Current action and preconditions to check: trajectory_clear

Your task: For each precondition in the list above, predict whether it will hold at this action.

Consider the current scene as observed from the mobile robot's camera, and analyze the predicted future states of all dynamic agents (e.g., people, animals, vehicles, or any moving entities) within the NEXT SECOND.

IMPORTANT: Only answer "very likely" if you are absolutely certain—based on strong, clear evidence—that a dynamic agent will violate the precondition in the predicted future state. Do NOT answer "very likely" for unlikely, ambiguous, or low-probability risks.

Ask yourself for each precondition: Is there a high probability, with clear and convincing evidence, that the predicted future states of any dynamic agent will interfere with the predicted future state of the currently executing action within the NEXT SECOND, causing that precondition to fail?

Assess the risk level based on these predictions. Use "likely" or "very likely" if motions create a clear risk of interference.

Use "neutral" or "improbable" if agents are nearby but their predicted paths are clearly diverging or non-conflicting.

Failure Risk Categories: "very improbable", "improbable", "neutral", "likely", "very likely"

Answer Format: Output ONLY the probability_of_failure value from these categories: "very improbable", "improbable", "neutral", "likely", "very likely"

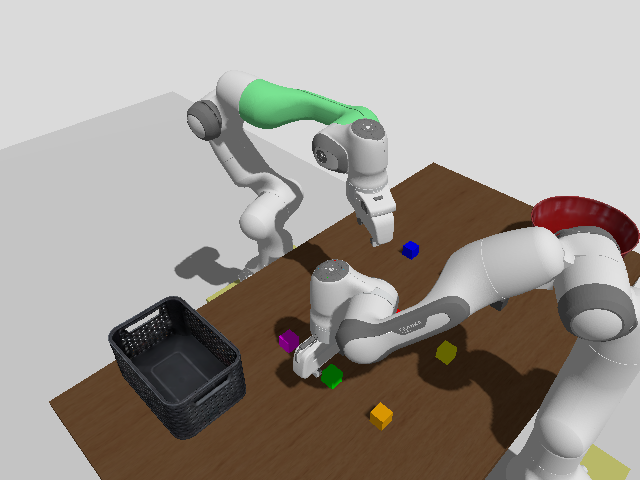

Answer: very improbable